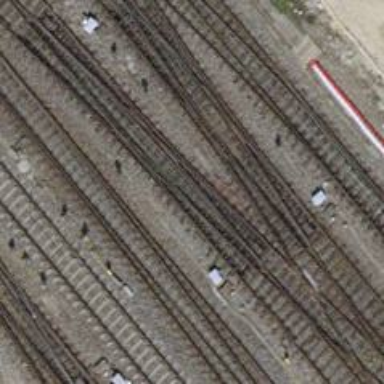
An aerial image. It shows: Single-track electrified railway siding with contact line for service.